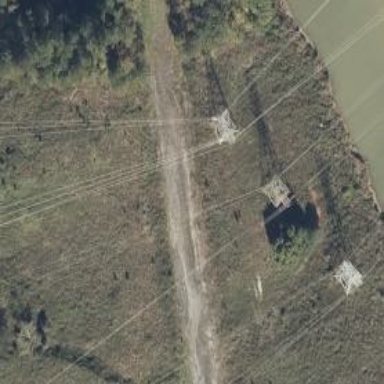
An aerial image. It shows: Power tower.